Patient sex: F
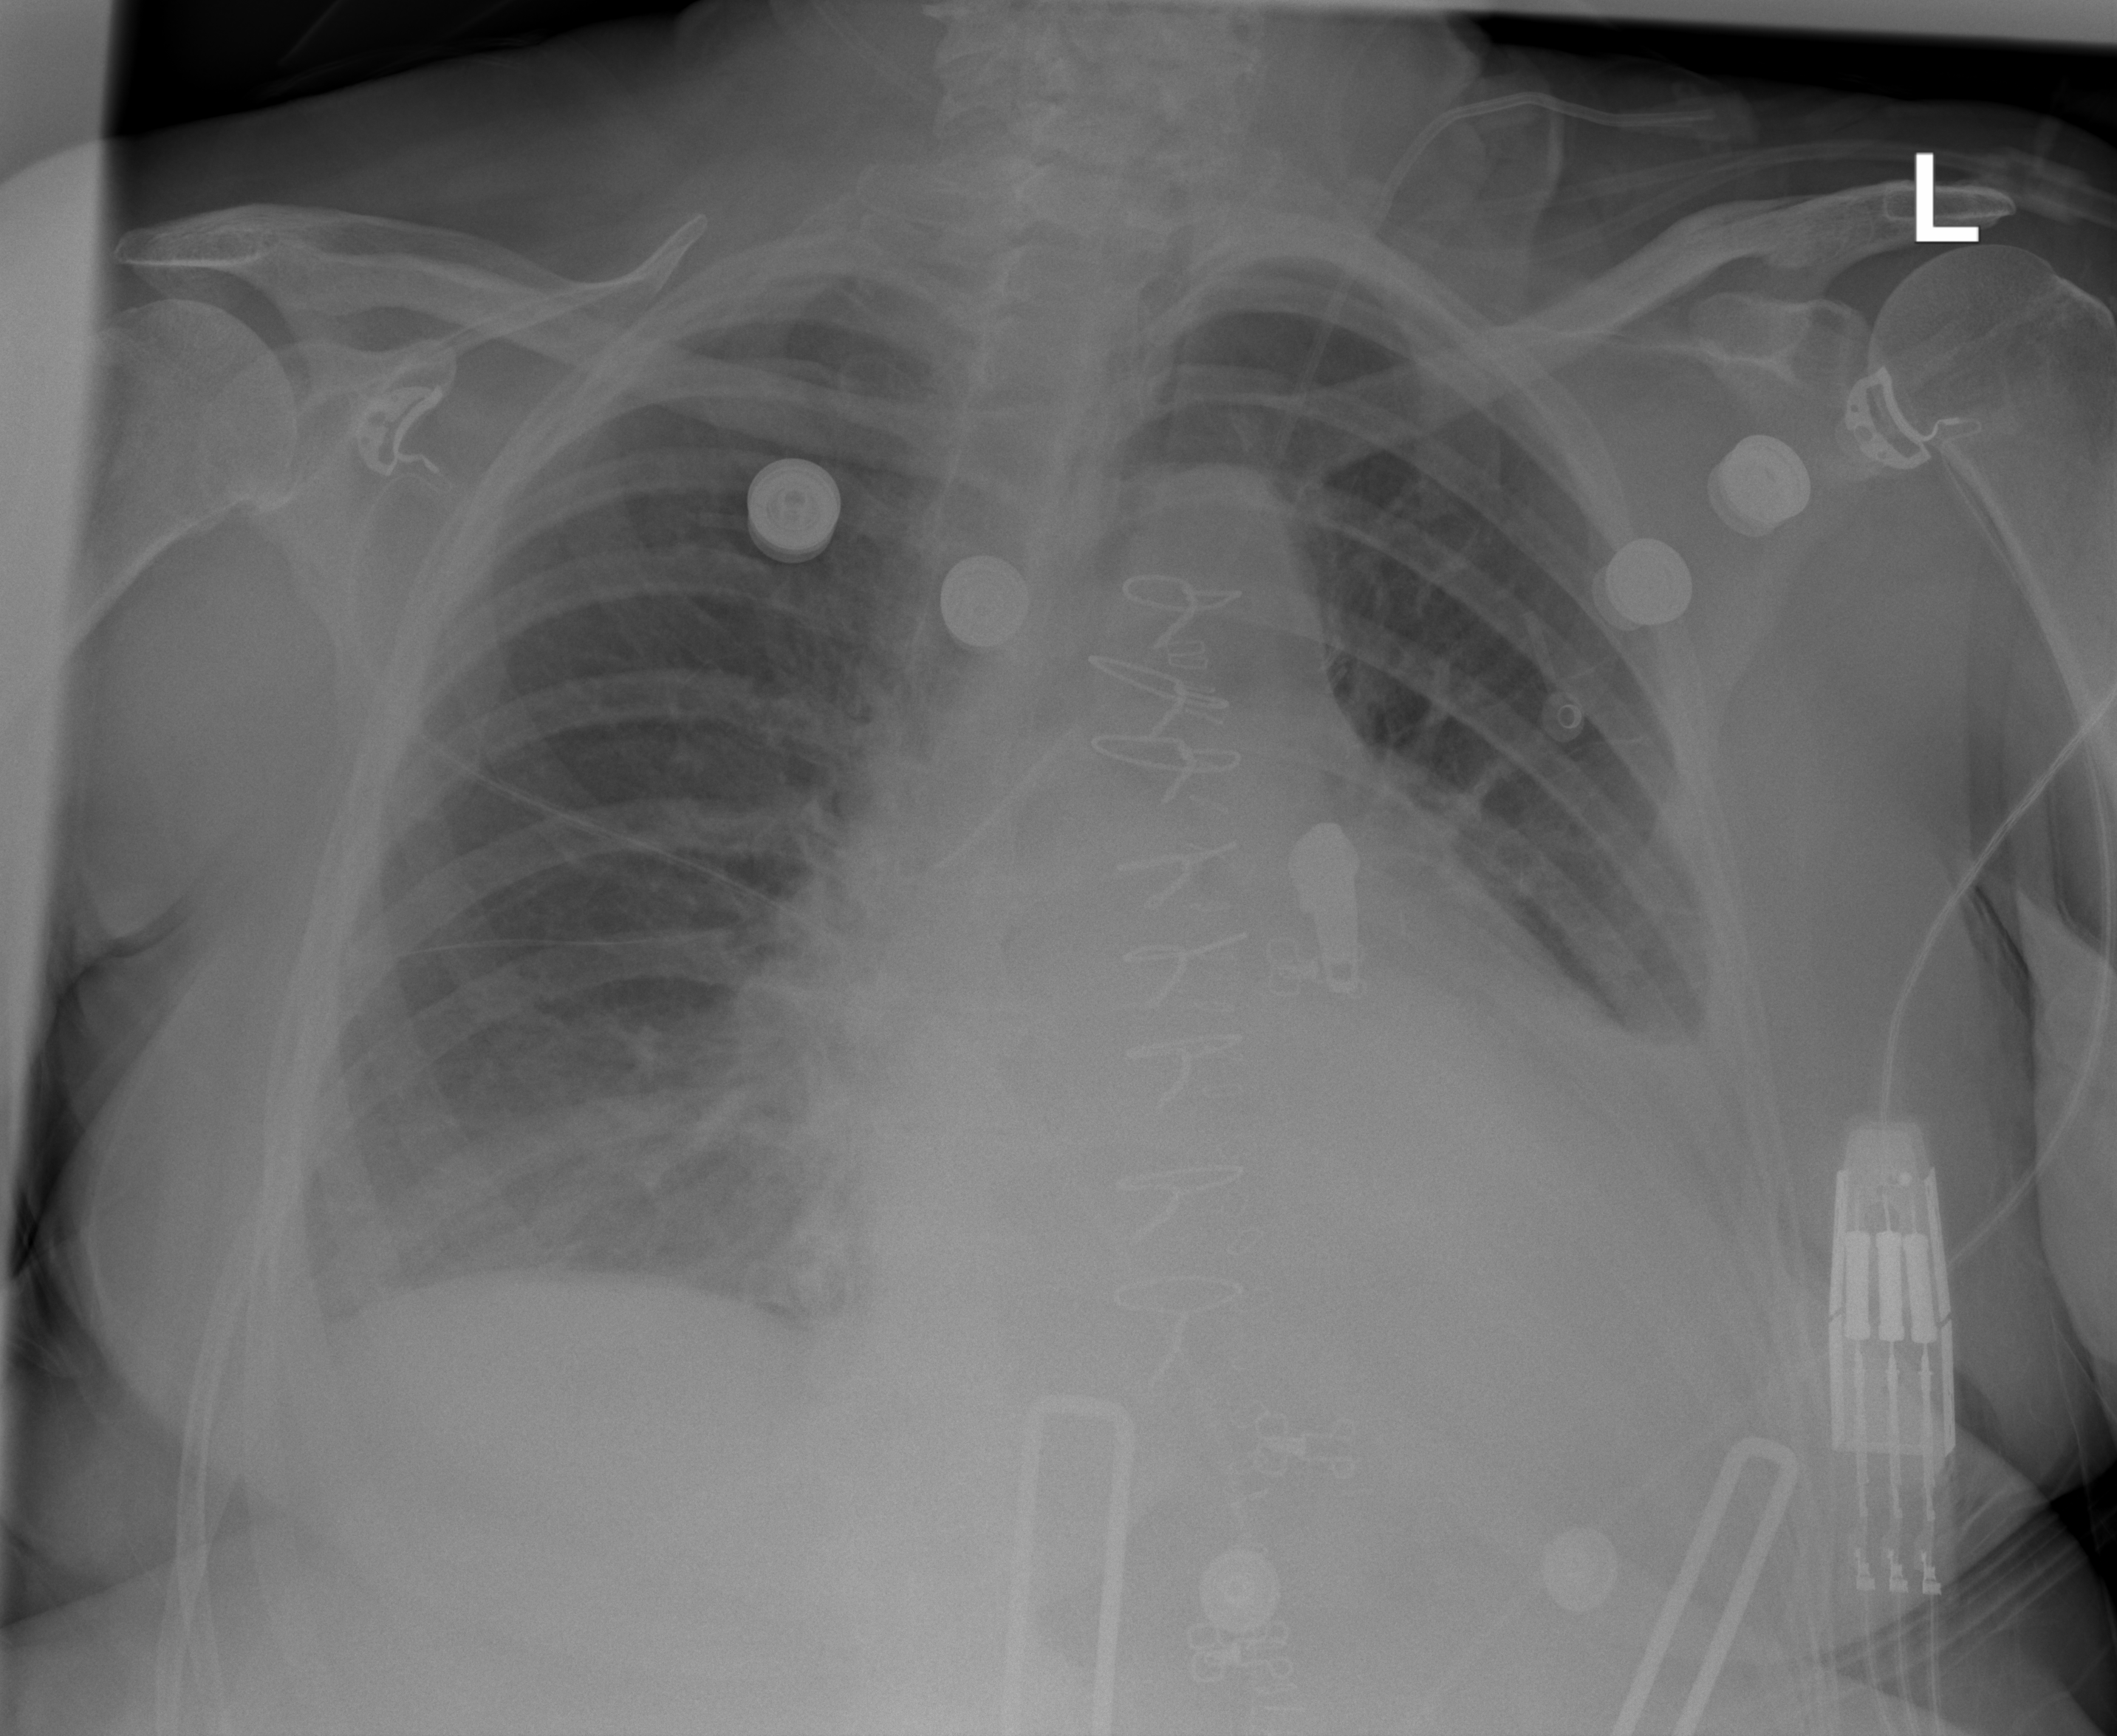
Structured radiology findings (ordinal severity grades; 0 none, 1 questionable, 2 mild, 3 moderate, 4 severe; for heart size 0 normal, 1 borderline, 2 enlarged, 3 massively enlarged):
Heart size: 2
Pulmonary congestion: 0
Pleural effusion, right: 2
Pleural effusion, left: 3
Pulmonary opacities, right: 0
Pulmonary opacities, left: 0
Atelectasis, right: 0
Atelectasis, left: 2